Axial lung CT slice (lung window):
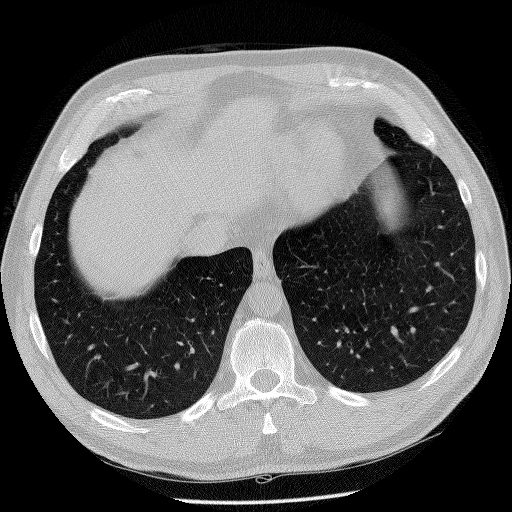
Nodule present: no